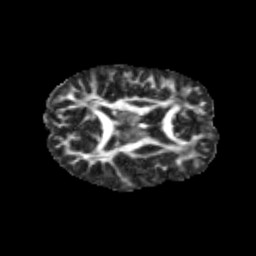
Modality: FA
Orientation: axial
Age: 10
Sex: male
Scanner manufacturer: siemens
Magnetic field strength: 3 T
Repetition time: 3.8 s
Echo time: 0.07 s